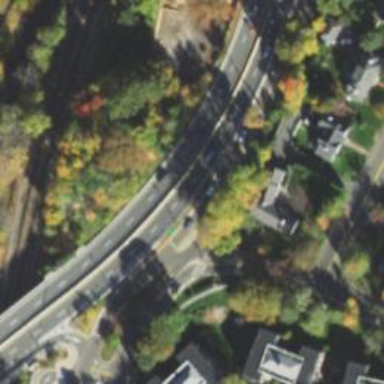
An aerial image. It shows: Trunk link highway.